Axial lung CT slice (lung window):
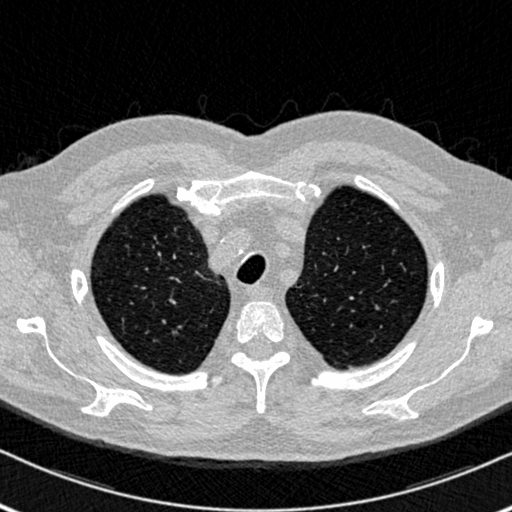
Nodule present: no